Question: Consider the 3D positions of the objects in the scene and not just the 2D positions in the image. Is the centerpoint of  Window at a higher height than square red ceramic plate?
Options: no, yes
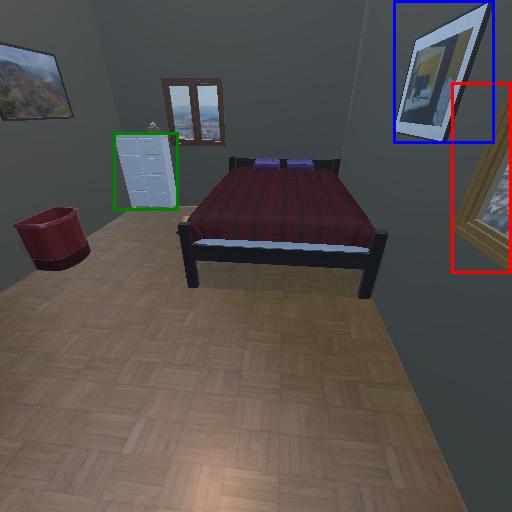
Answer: no